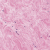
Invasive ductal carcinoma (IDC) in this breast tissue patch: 0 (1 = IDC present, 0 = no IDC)